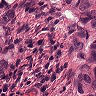
Metastatic tissue present: yes